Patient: sex M, age 48
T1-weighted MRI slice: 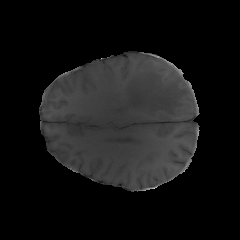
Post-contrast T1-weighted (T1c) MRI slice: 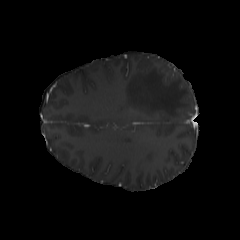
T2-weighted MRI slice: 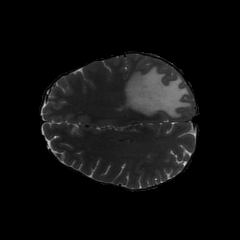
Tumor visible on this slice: yes
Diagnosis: Glioblastoma, IDH-wildtype
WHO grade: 4